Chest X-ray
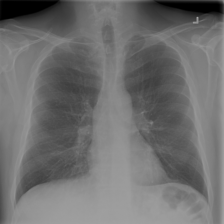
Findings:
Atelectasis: negative
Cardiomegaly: negative
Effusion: negative
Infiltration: negative
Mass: negative
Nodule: negative
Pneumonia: negative
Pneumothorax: negative
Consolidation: negative
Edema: negative
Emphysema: negative
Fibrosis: negative
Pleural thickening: negative
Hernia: negative